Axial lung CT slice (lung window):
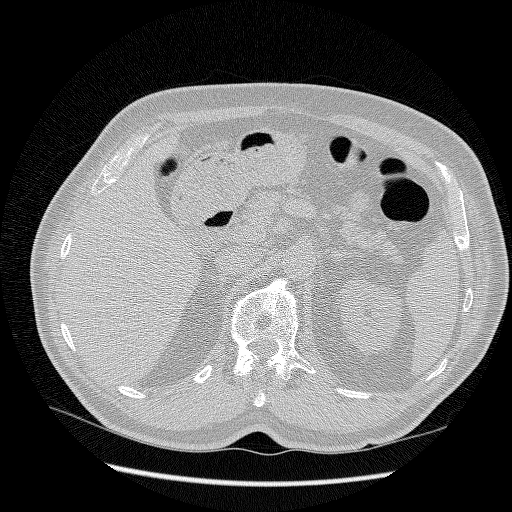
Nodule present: no